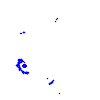
Particle: proton